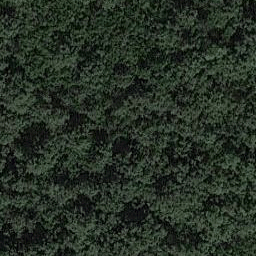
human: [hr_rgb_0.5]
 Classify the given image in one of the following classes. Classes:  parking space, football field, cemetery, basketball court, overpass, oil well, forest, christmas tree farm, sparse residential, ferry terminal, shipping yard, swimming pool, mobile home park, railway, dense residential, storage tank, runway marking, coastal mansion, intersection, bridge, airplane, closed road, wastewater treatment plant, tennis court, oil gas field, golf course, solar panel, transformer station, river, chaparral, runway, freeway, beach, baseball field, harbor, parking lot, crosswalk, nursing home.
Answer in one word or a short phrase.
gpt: forest